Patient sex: M
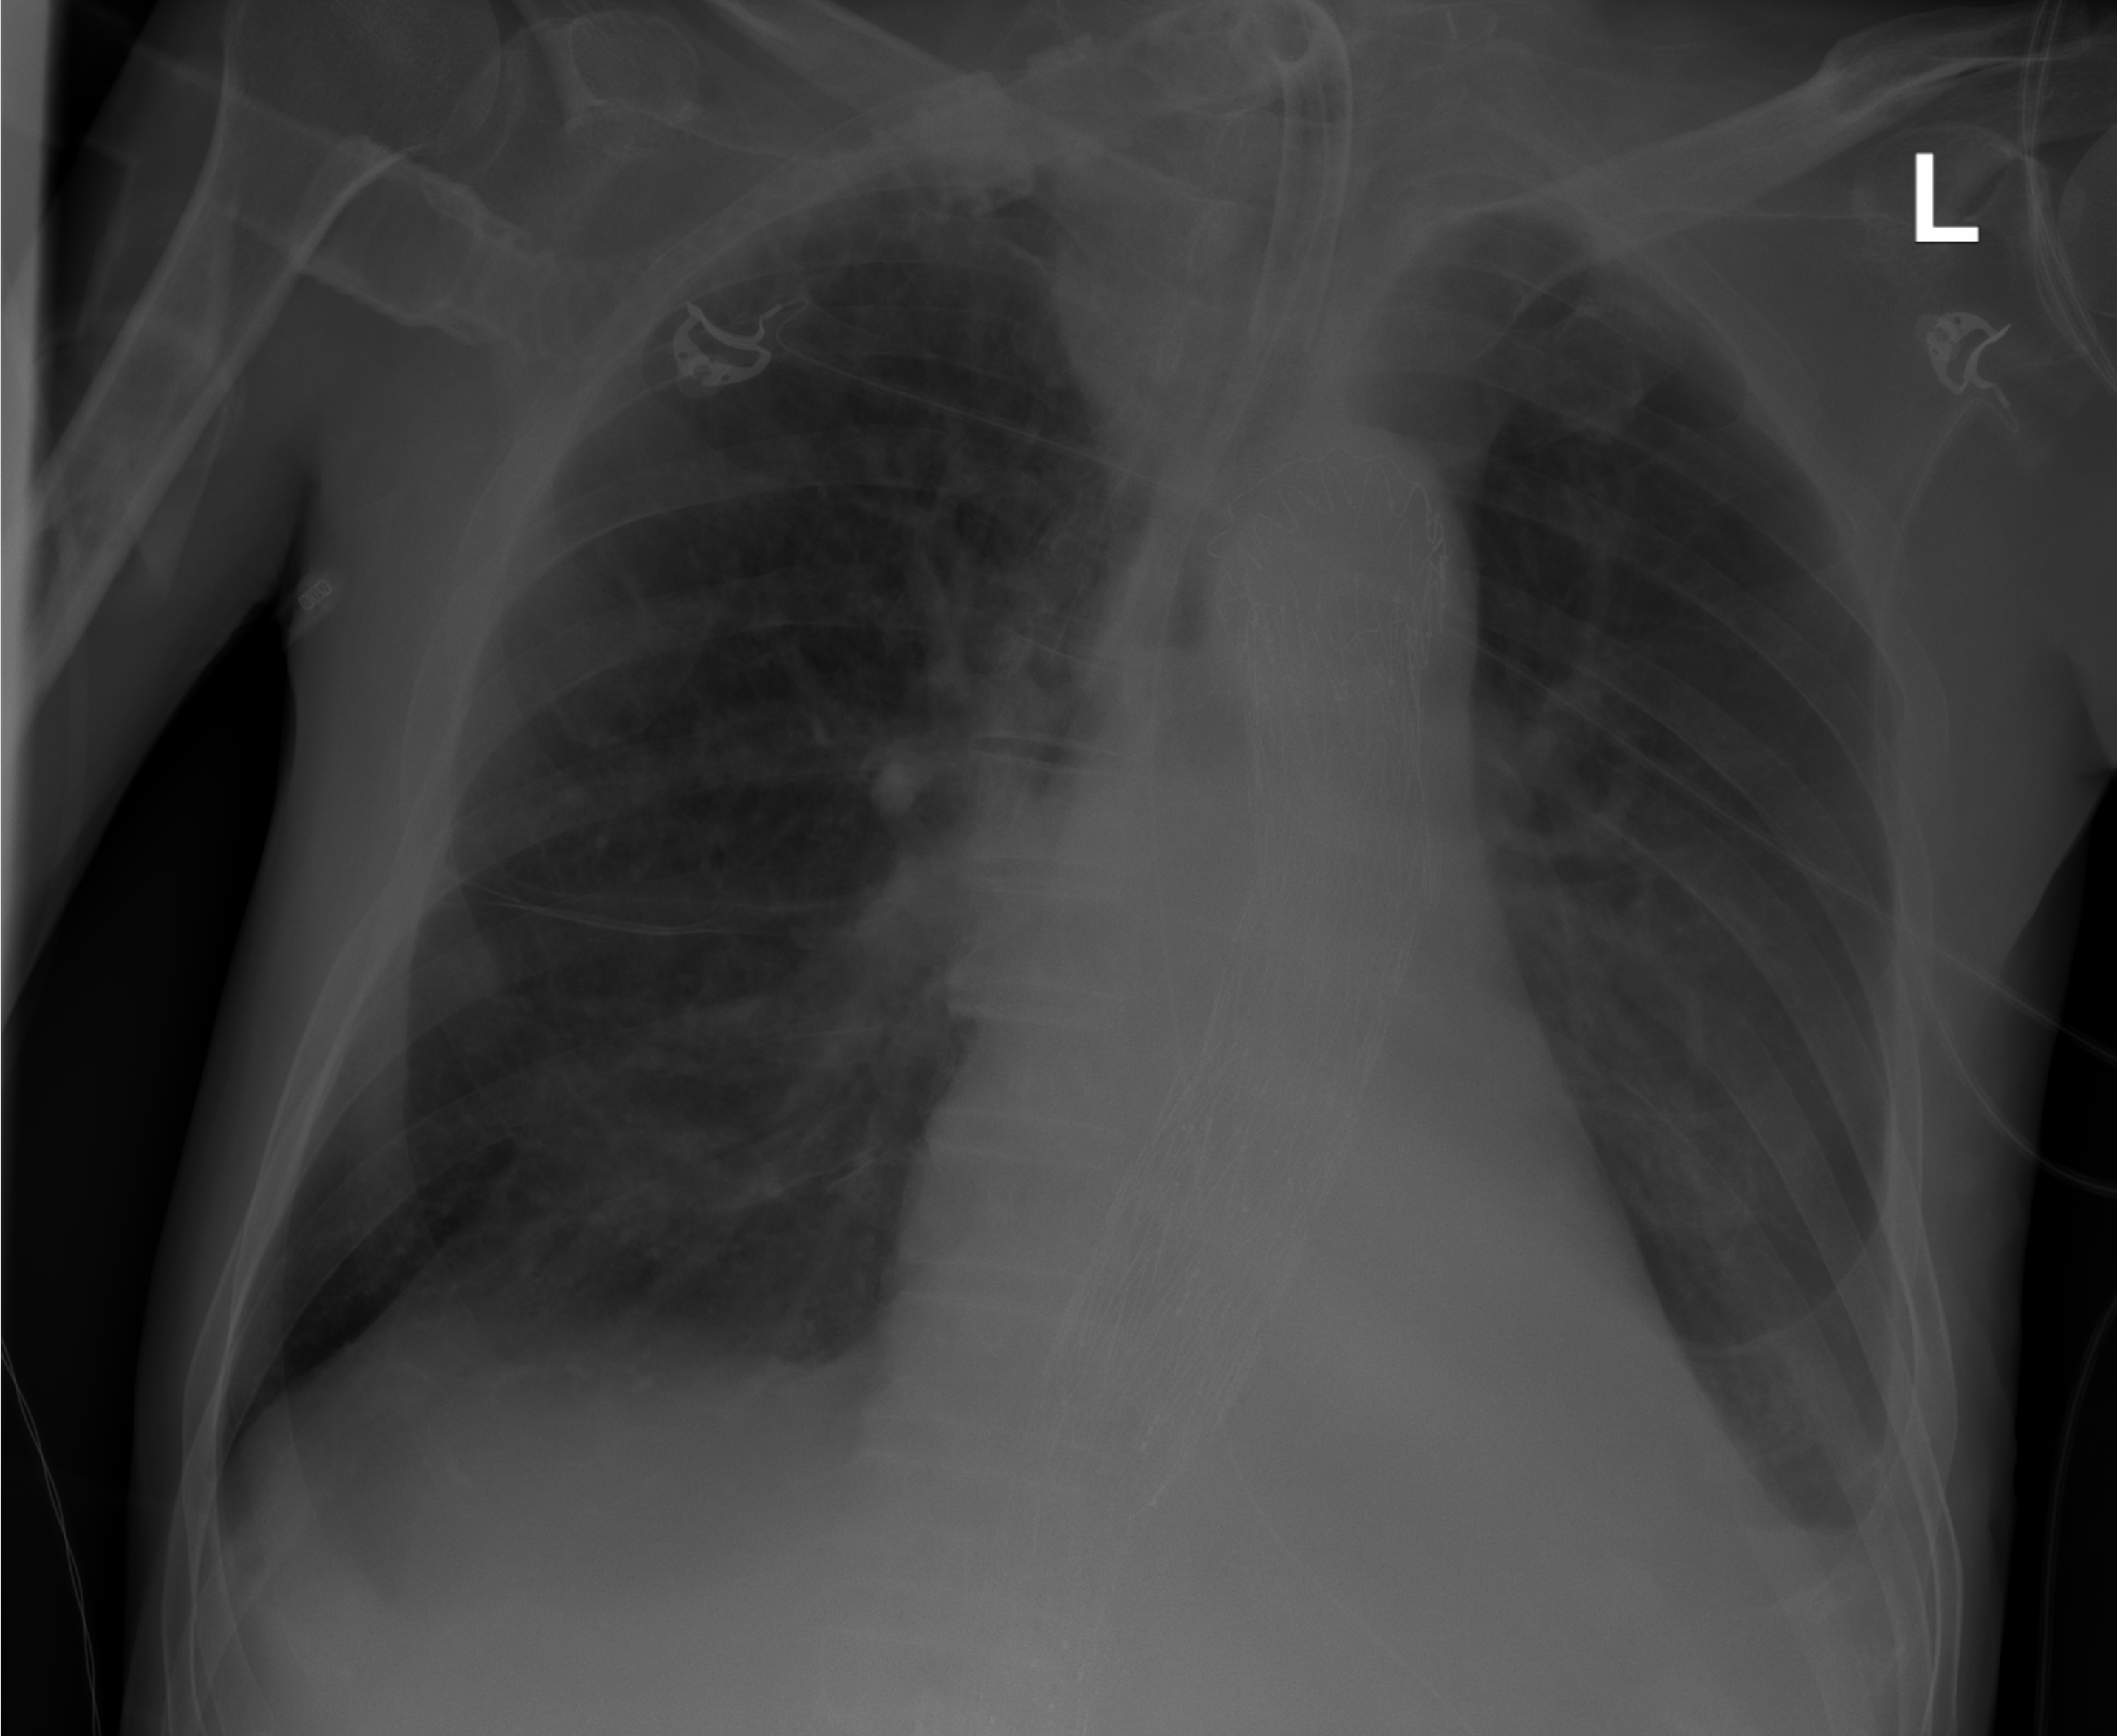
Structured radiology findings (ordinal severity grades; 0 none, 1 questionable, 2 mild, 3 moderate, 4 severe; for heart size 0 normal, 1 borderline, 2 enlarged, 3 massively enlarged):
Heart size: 1
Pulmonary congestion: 0
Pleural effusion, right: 0
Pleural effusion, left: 2
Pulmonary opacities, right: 0
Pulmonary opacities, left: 0
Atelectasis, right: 0
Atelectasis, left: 2